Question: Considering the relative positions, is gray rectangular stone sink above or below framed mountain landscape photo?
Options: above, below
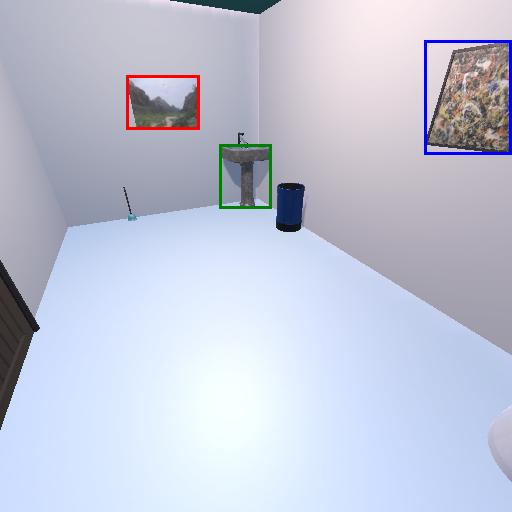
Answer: above